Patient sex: M
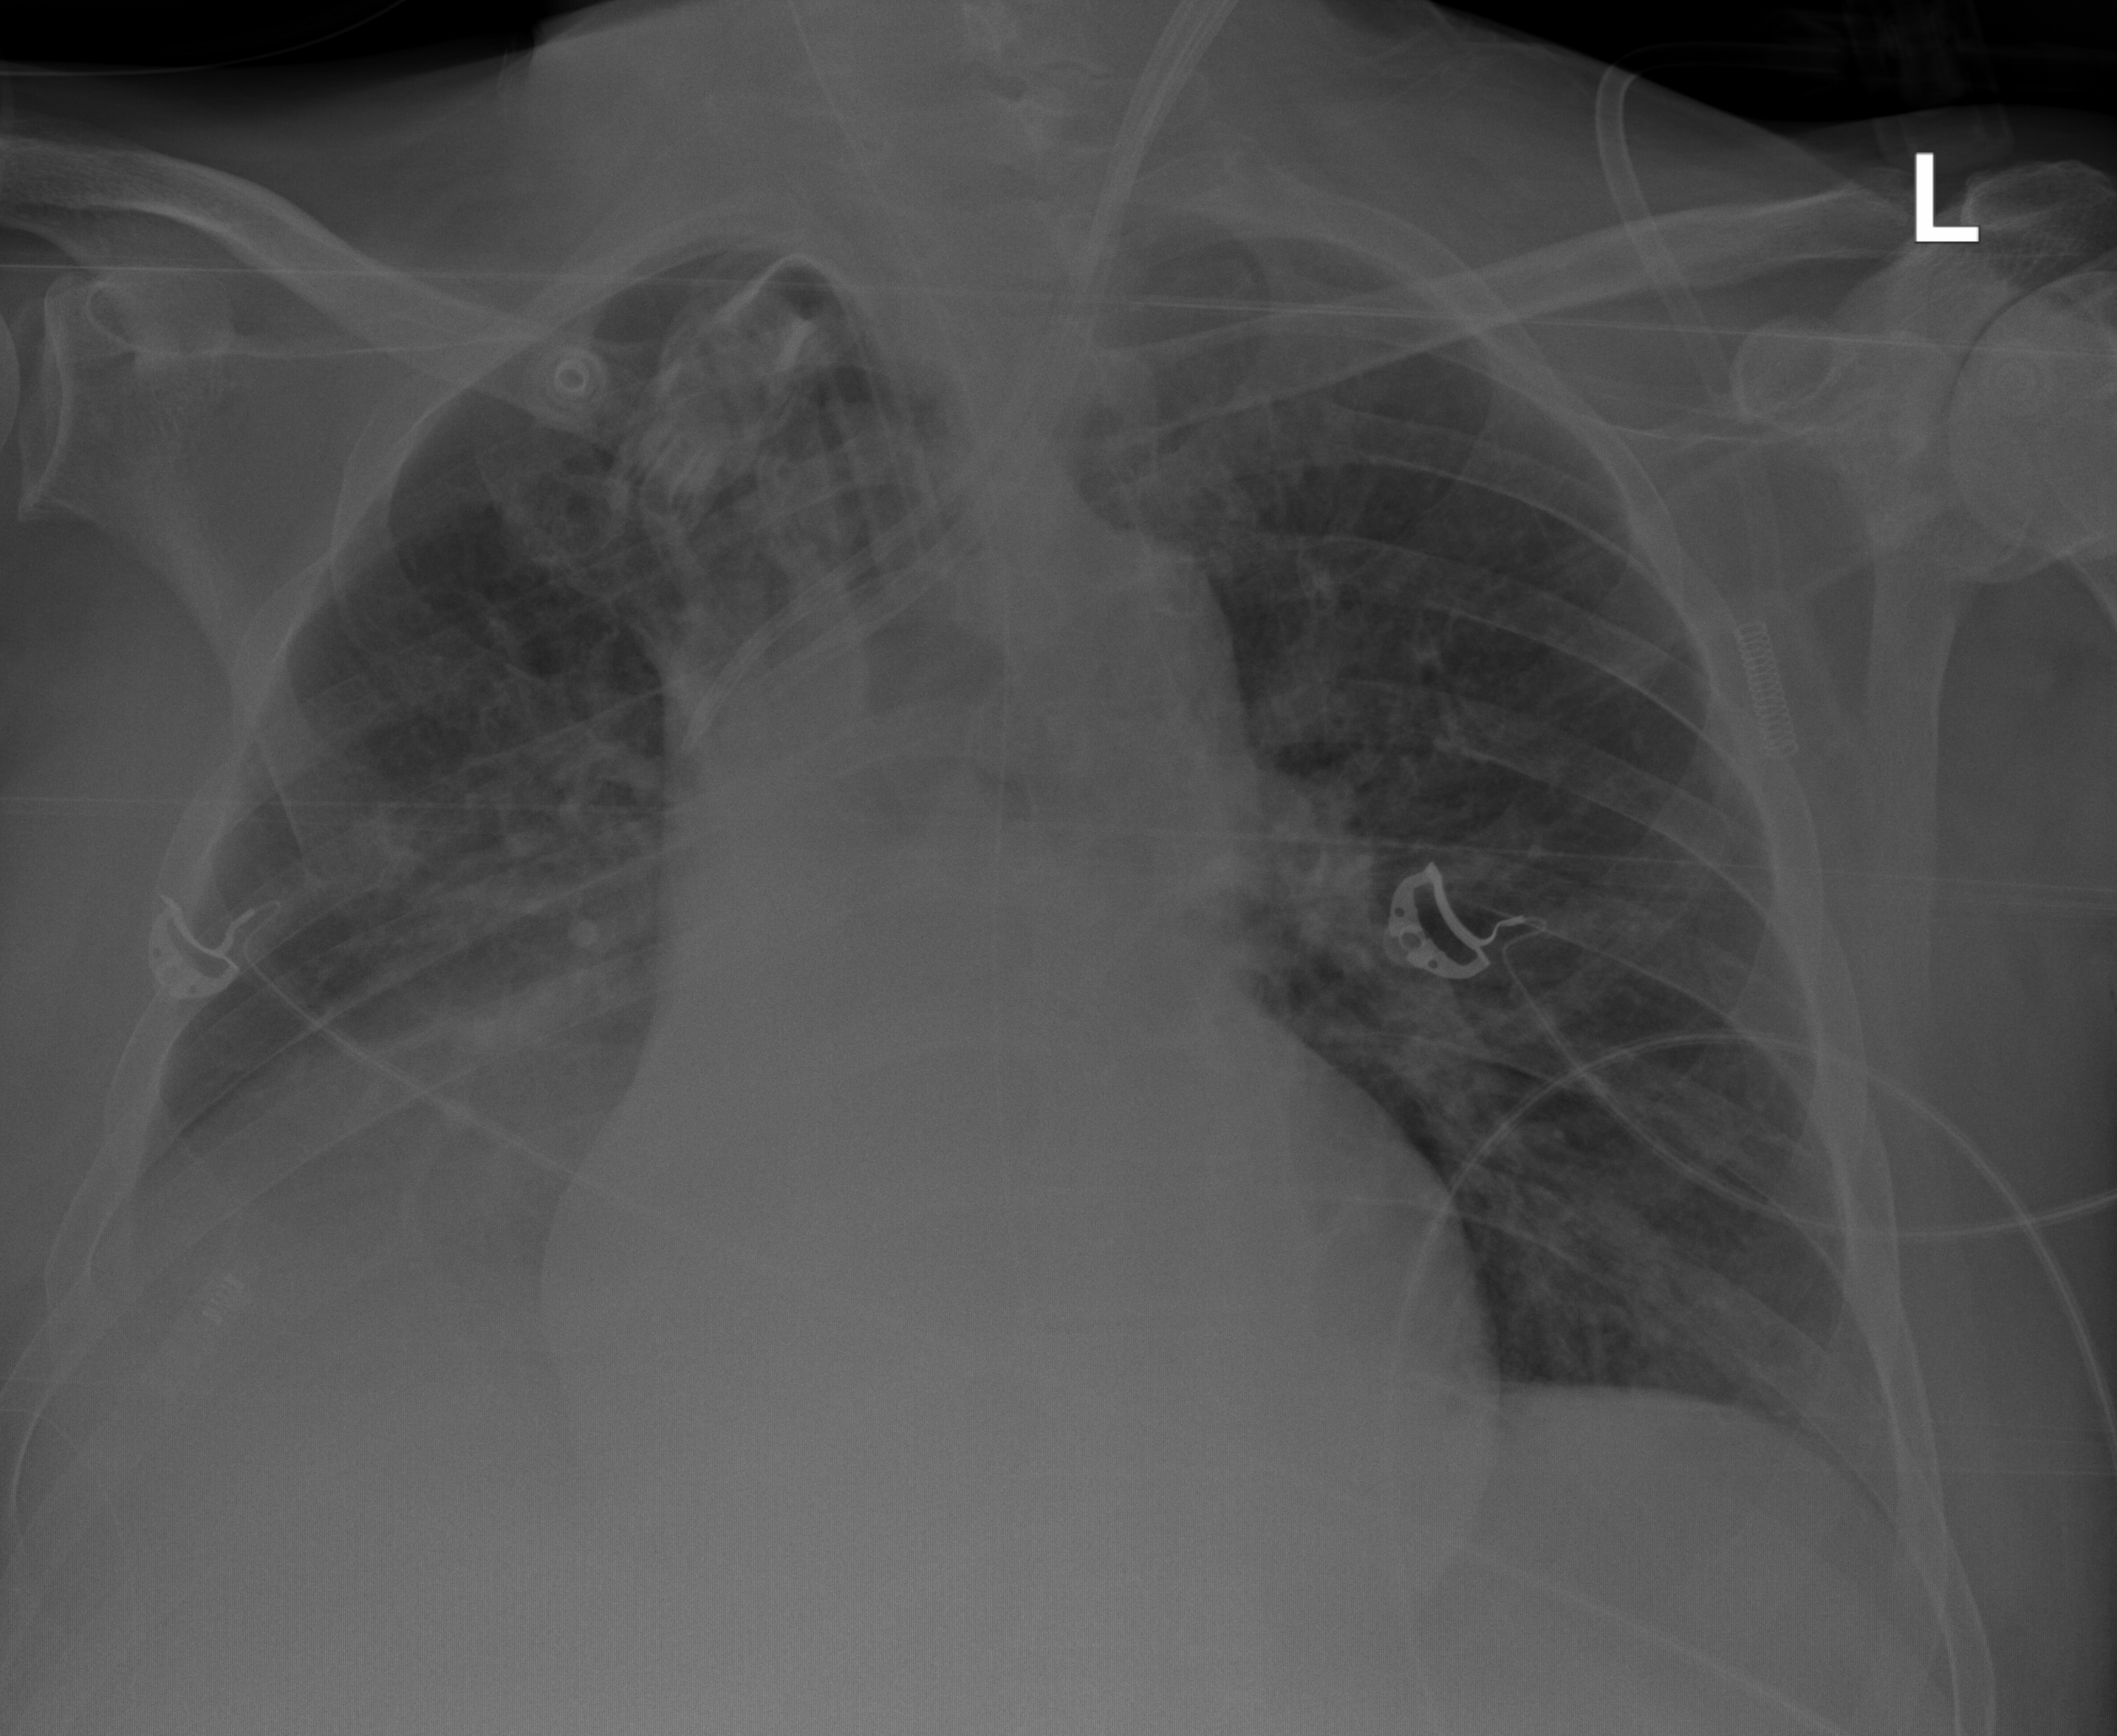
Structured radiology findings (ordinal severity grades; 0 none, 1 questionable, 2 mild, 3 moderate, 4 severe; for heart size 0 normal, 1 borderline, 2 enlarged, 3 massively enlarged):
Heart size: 2
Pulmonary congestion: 2
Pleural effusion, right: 2
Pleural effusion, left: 0
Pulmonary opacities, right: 0
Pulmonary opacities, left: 0
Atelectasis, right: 3
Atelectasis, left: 0